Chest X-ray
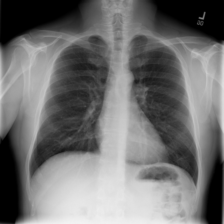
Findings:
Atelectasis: negative
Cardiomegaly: negative
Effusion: negative
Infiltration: negative
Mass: negative
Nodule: negative
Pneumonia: negative
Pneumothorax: negative
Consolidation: negative
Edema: negative
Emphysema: negative
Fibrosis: negative
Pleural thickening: negative
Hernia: negative